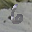
Label: 6